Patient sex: F
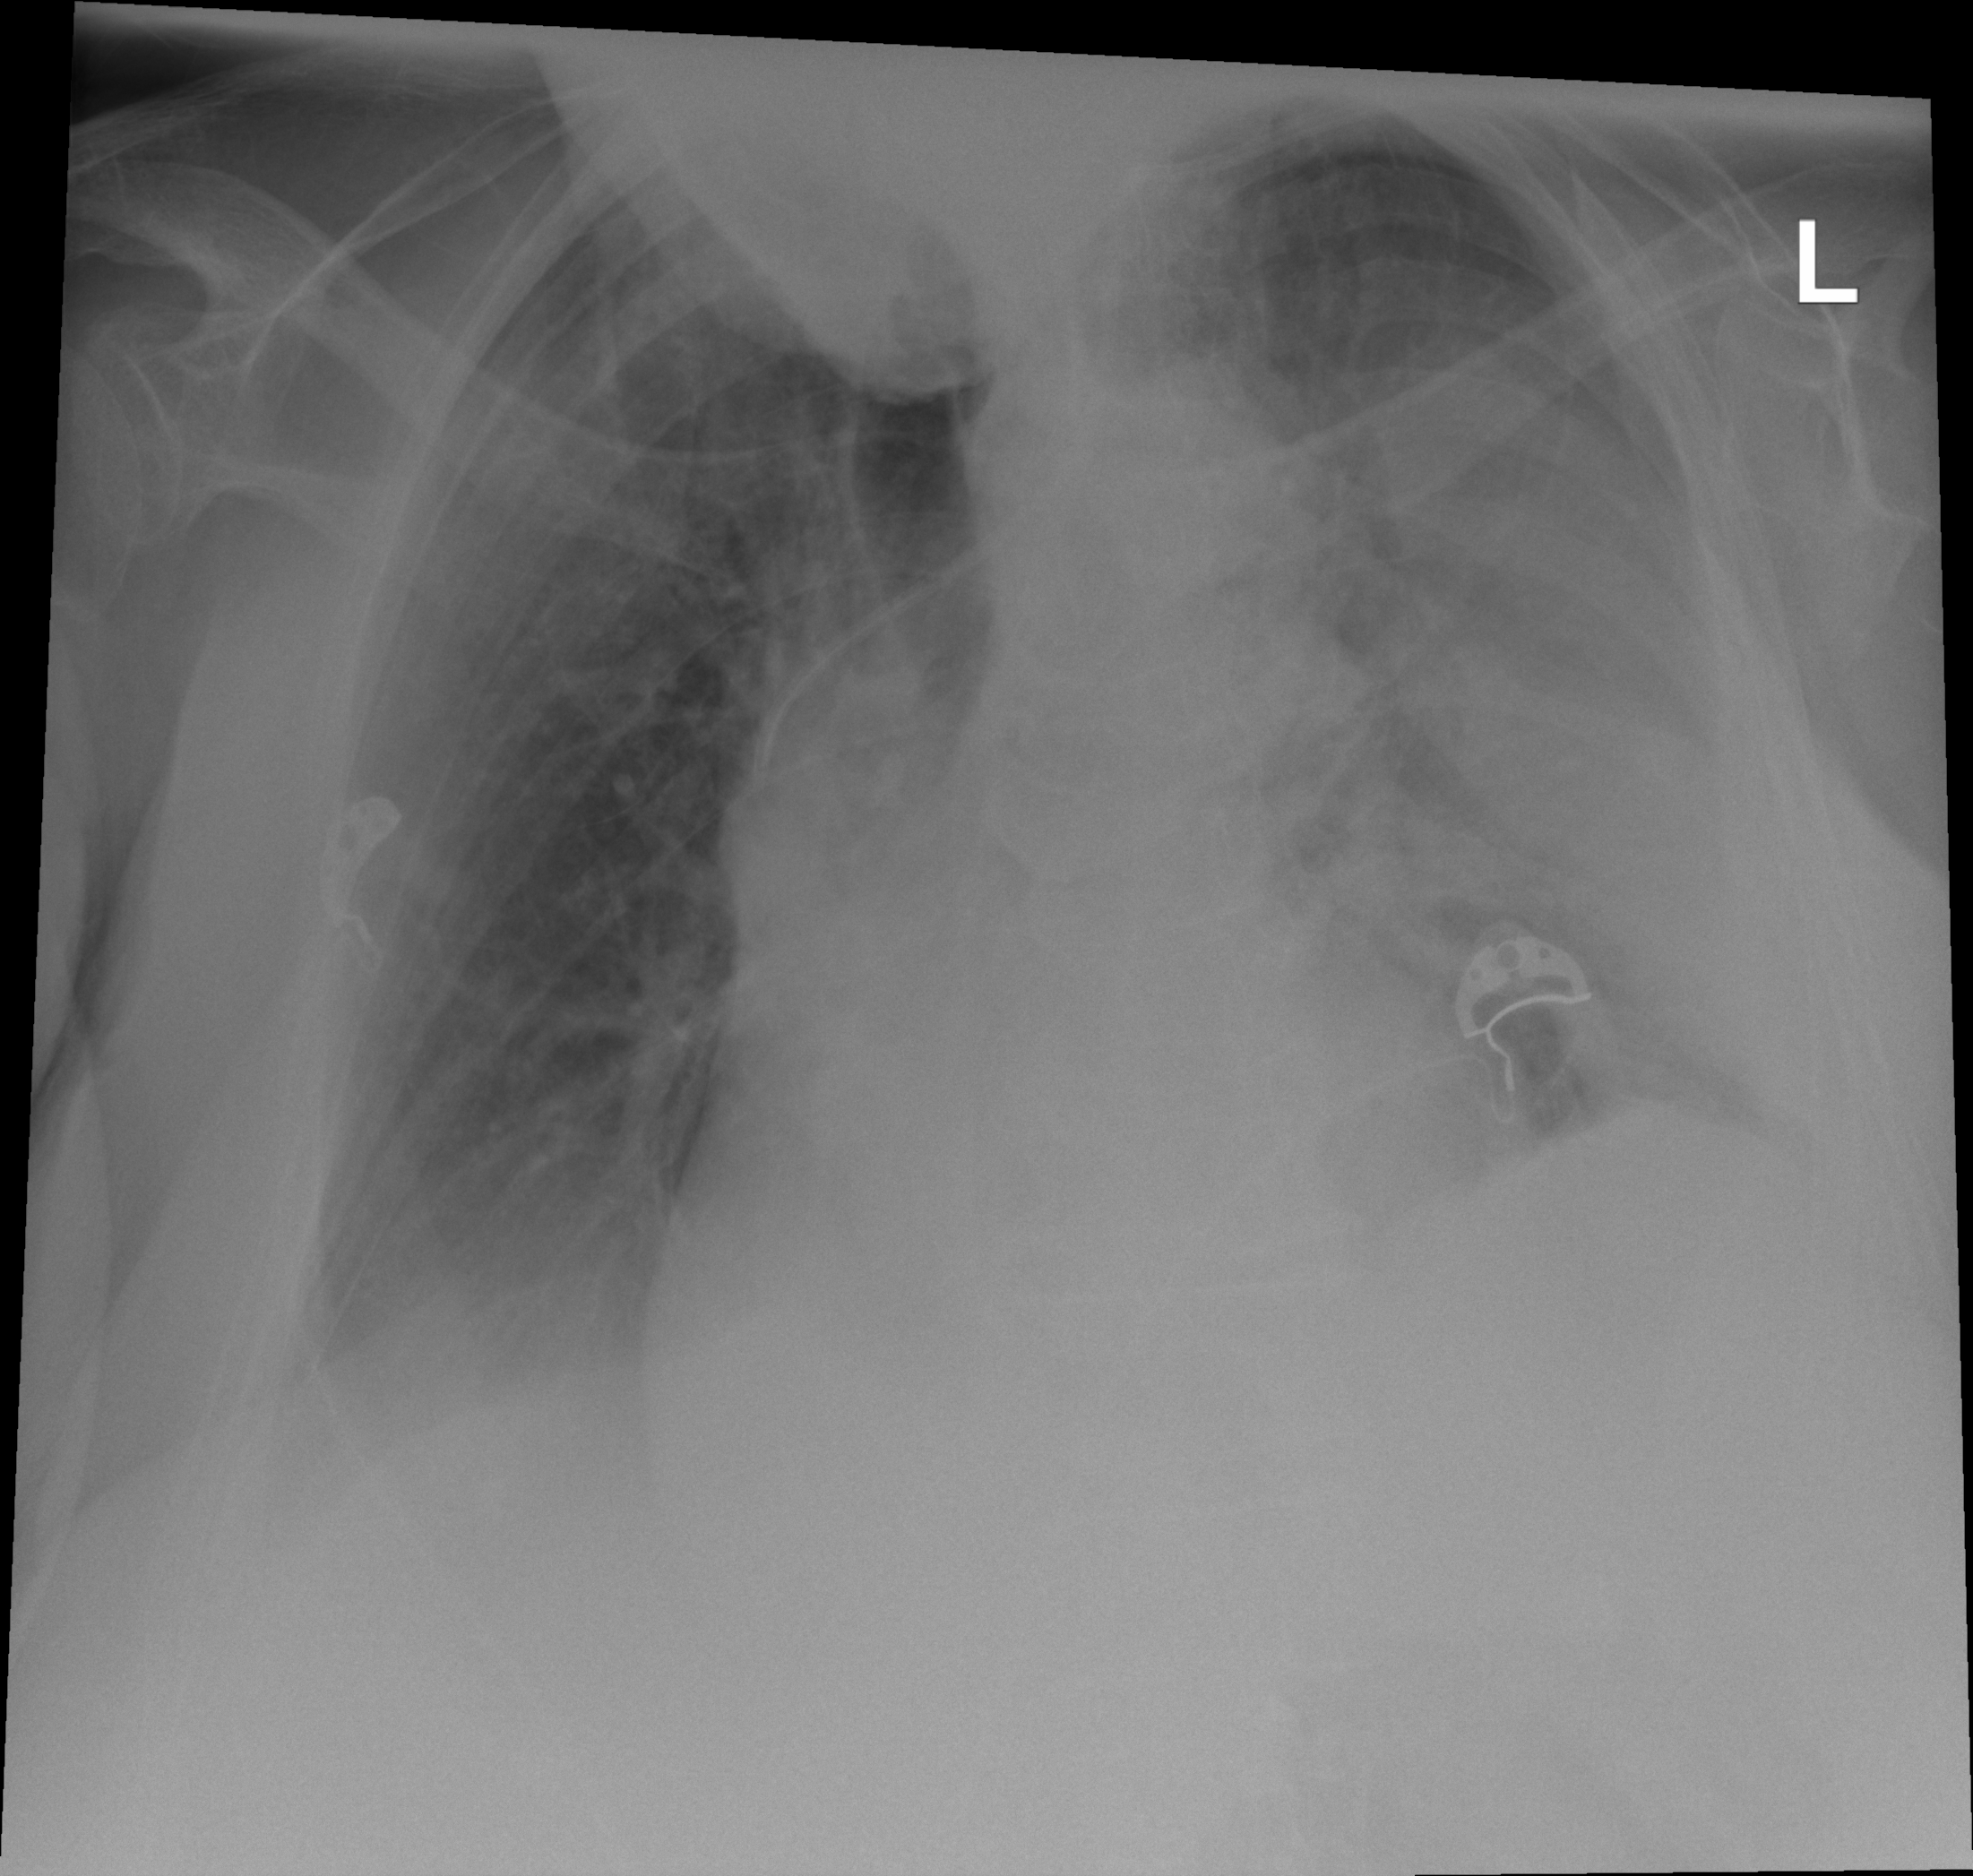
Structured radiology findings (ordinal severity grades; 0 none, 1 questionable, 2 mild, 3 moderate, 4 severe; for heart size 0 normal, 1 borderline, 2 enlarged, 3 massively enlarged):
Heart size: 1
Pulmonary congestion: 0
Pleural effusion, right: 2
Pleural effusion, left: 4
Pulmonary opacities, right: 2
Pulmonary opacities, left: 0
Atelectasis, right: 2
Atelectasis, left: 3